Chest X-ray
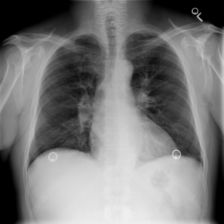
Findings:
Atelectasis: negative
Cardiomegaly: negative
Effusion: negative
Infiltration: positive
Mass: negative
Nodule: negative
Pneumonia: negative
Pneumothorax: negative
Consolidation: negative
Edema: negative
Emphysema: negative
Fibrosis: negative
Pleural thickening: negative
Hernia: negative